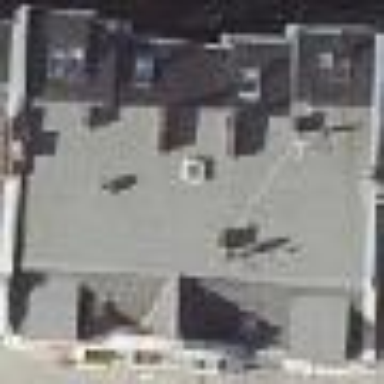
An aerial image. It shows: Residential building with double saltbox roof shape. The building has white color.